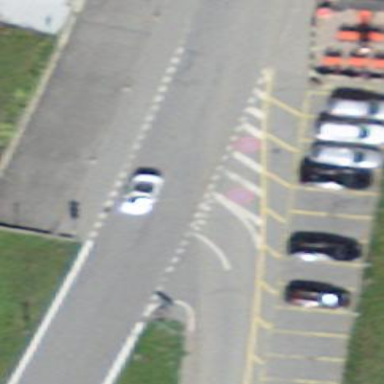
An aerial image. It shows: Parking available on the street side.